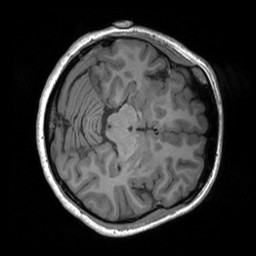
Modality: T1w
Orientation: axial
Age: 27
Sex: female
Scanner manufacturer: siemens
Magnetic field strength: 3 T
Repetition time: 1.9 s
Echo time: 0.00252 s